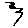
Label: zigzag